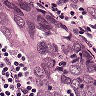
Metastatic tissue present: yes